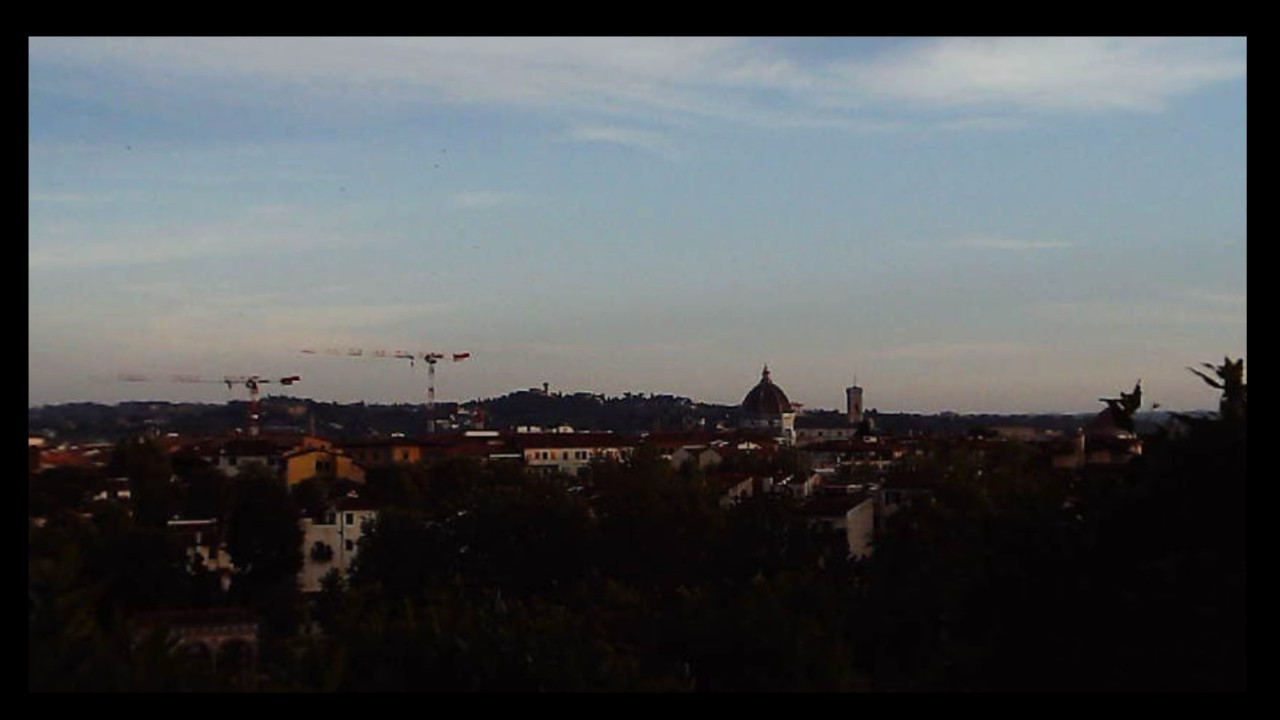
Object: DarwinFPV cineape20